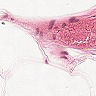
Metastatic tissue present: no